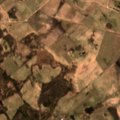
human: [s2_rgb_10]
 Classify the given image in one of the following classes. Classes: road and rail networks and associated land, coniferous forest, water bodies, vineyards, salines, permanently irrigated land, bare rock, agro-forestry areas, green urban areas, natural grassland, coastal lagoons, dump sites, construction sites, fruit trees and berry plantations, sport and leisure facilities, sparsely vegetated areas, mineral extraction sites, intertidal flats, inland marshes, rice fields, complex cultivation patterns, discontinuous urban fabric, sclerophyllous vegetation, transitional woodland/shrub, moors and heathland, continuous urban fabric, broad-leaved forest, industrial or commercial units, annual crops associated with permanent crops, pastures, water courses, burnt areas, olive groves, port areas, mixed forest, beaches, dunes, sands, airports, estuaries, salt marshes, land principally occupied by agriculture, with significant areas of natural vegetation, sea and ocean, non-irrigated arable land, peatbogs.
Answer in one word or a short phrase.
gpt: non-irrigated arable land, complex cultivation patterns, land principally occupied by agriculture, with significant areas of natural vegetation